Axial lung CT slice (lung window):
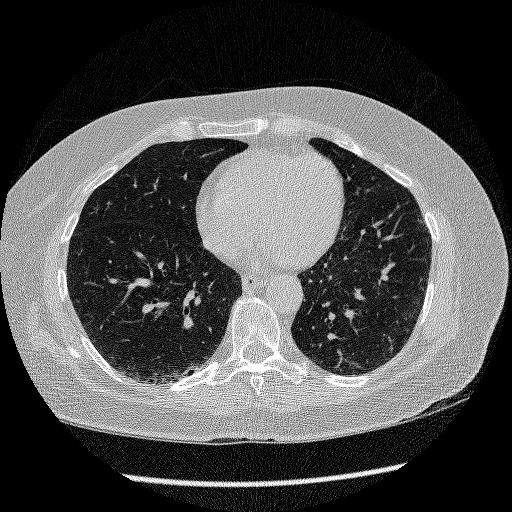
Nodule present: no